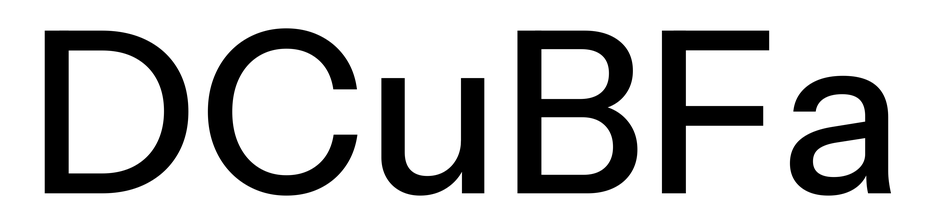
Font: InstrumentSans_Medium